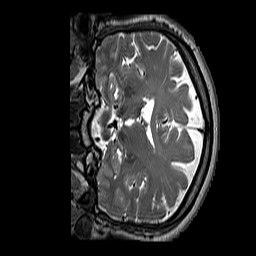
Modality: T2w
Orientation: coronal
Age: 50
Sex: female
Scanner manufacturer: siemens
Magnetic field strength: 3 T
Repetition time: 3.2 s
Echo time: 0.212 s